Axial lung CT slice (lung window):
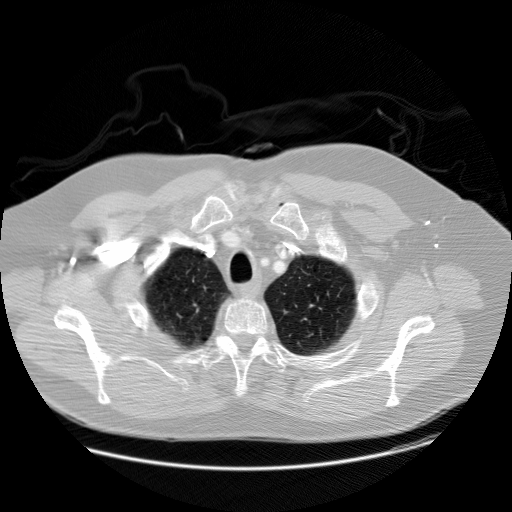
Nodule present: no